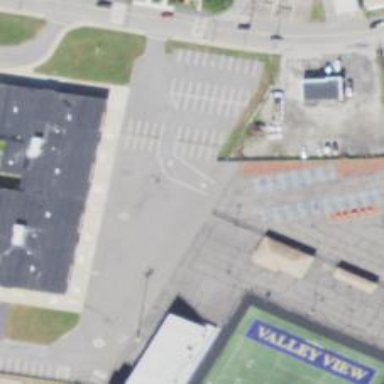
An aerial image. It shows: Parking space is available.